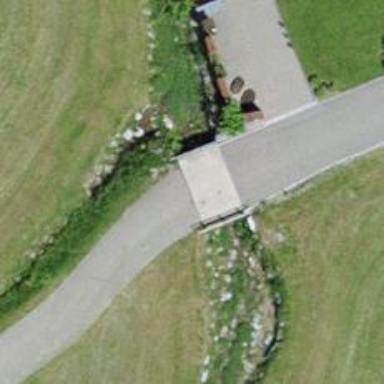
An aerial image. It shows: Residential road with paved bridge.